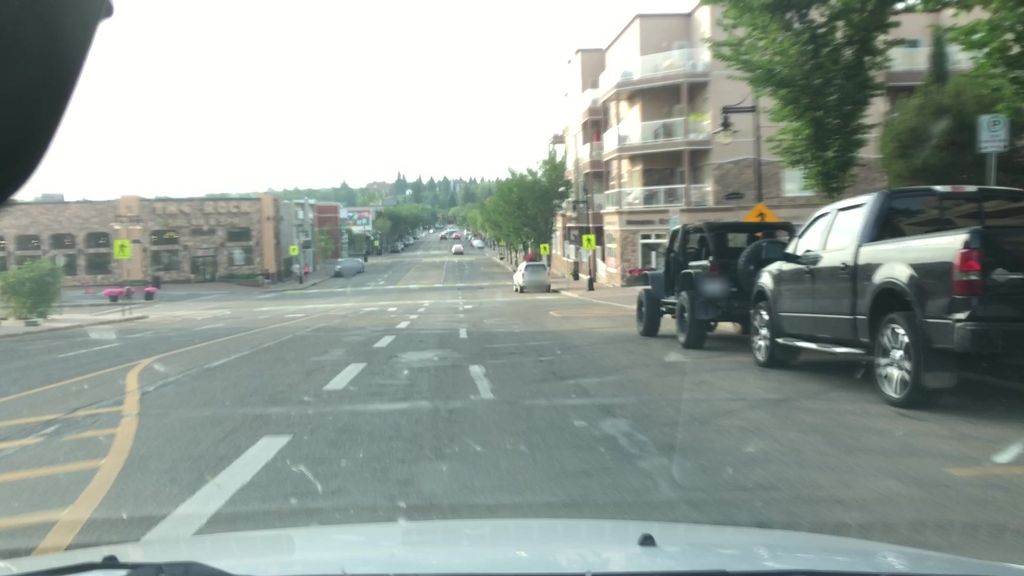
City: edmonton